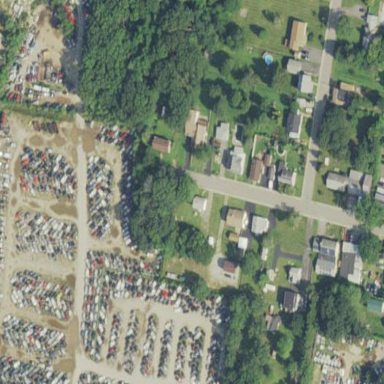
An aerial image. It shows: Scrap yard located in industrial area.